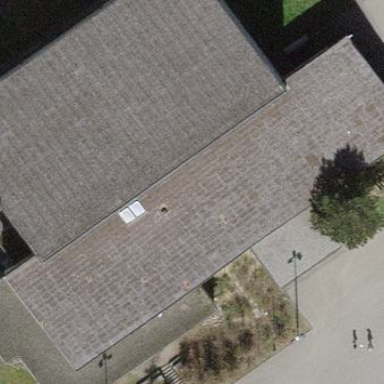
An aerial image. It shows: School building.